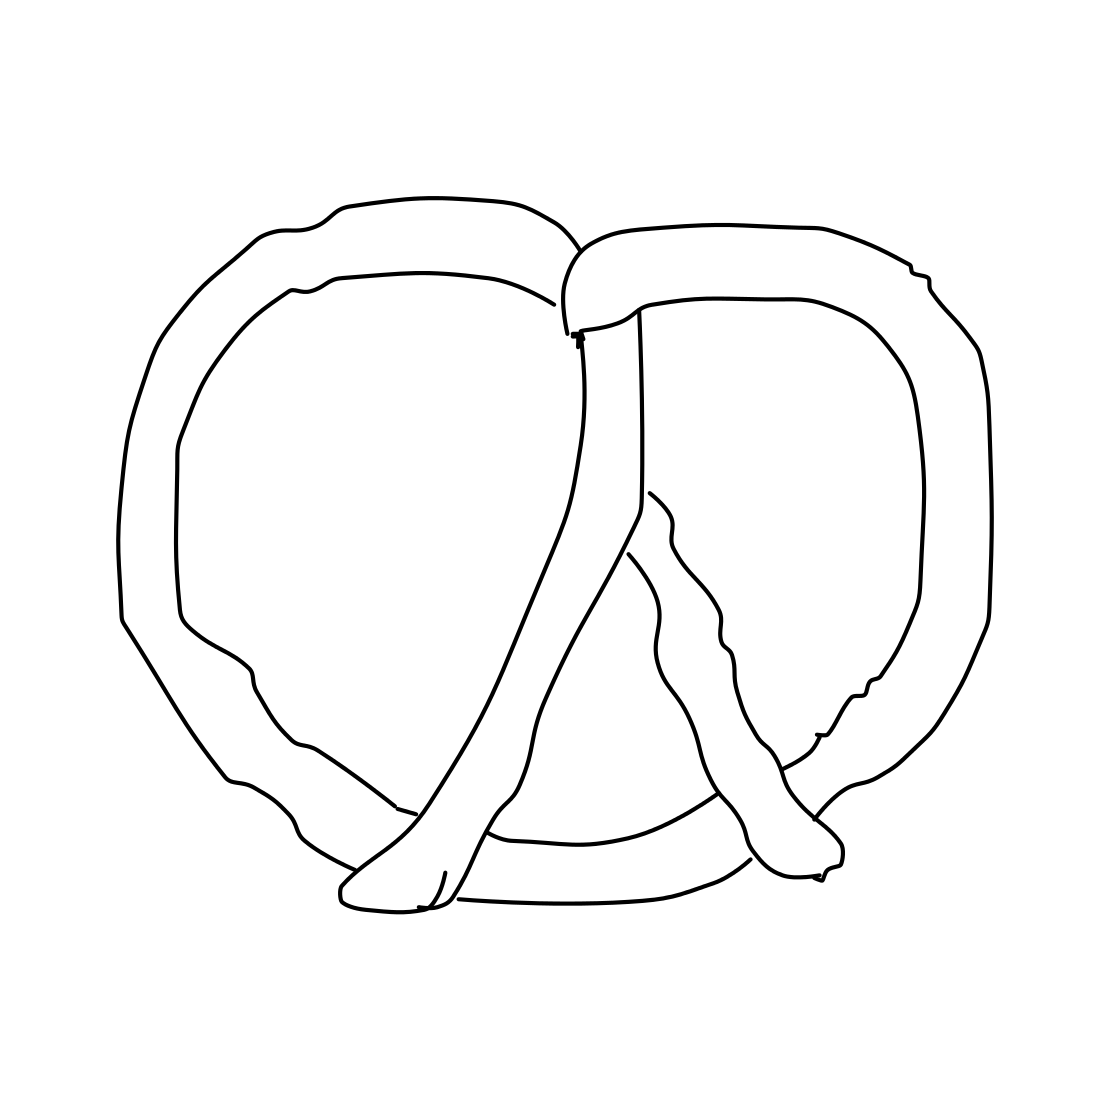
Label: pretzel